Question: I've searched the internet and haven't found a solution. I hope this question does not come off as a duplicate.
I have the following files in the same folder:
- - - - -
The text within 'RUN_FILE.bat':
'''
ffmpeg -i "IN.mp4" -c:v libx264 -crf 24 -c:a libmp3lame -aq 2 OUT.mp4
'''
The text within 'RUN_AVS.bat':
'''
ffmpeg -i "SCRIPT.avs" -c:v libx264 -crf 24 -c:a libmp3lame -aq 2 OUT.mp4
'''
The text within 'SCRIPT.avs' (3 lines):
'''
LoadPlugin("D:\MSharpen.dll")
DirectShowSource("D:\IN.MP4")
MSharpen(15,150)
'''
If I try loading the avisynth script with an external program such as media player classic it works fine (and sharpens the video frames).
Going to the command line and running 'RUN_FILE.bat' works as expected, however running 'RUN_AVS.bat' I get the following error (see screenshot):

I find this confusing as ffmpeg is configured with '--enable-avisynth'.
I'd appreciate help with this - This is part of a larger and very important project (automatically scanning a folder with hundreds of video files, sharpening and re-encoding them to another folder with the same filenames).
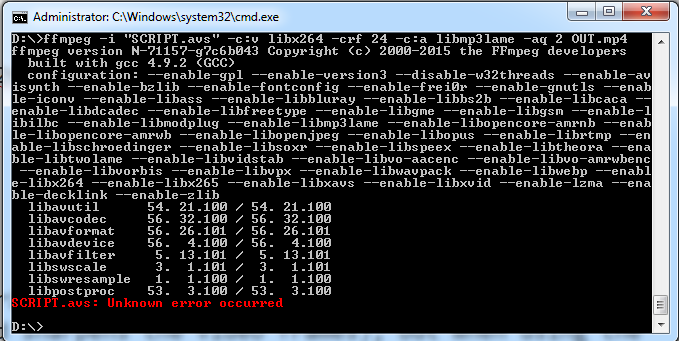
Answer: Well... it seems it was a matter of versions after all.
rogerdpack's remark is what made me systematically try old versions of ffmpeg etc.
I gave his answer +1 but I think an answer should be such that it is a full solution for the question, so I'm writing my own answer.
Hope you understand rogerdpack :-)
Anyway, here's the combination that worked for me (I hope posting URLs is OK):
FFMPEG 32-bit version 2.5.2 (downloaded from <URL>
Avisynth 2.5.8 (downloaded from <URL>
MSharpen plugin for avisynth (downloaded from <URL>.
Make sure you copied MSharpen.dll to the avisynth plugin folder beforehand and restarted your computer. In my case the plugin folder is 'C:\Program Files (x86)\AviSynth 2.5\plugins'.
BTW I'm running Windows 7 Ultimate with SP1 (64 bit) with an Intel i5-3570K, 16GB ram etc. Maybe I should have stated that in the OP.
For what it's worth, here's my solution.
The folder and file layout is as following:
I have a main folder; the name does not matter - let's call it 'MAIN'.
Within 'MAIN' I have 2 files and 2 folders.
The 2 files are:
1. ffmpeg.exe (version 2.5.2, 32-bit)
2. BatchConvert.bat
The 2 folders are:
1. Source (contains all the video files)
2. Target (will contain the encoded output video files)
The file BatchConvert.bat has the following text:
> for %%a in ("Source*.*") do @echo DirectShowSource("%%a") >> "batchScript.avs" && @echo MSharpen(10,120) >> "batchScript.avs" && ffmpeg -i "batchScript.avs" -n -c:v libx264 -crf 24 -c:a libmp3lame -b:a 192k "Target\%%~na.mp4" && del "batchScript.avs"
pause
The batch file basically scans all files from 'Source' and encodes them in 'Target' and it skips files that already were encoded. It doesn't alter the files in 'Source' at all, just in case.
All that's left to do is copy all the videos to Source and run BatchConvert.bat !